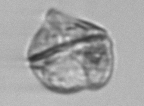
Label: Karenia